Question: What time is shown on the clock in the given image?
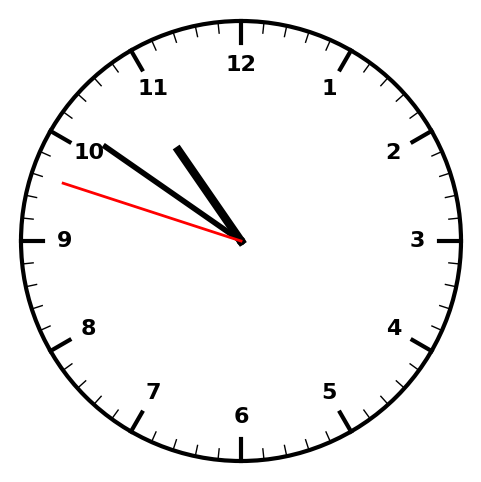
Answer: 10:50:48